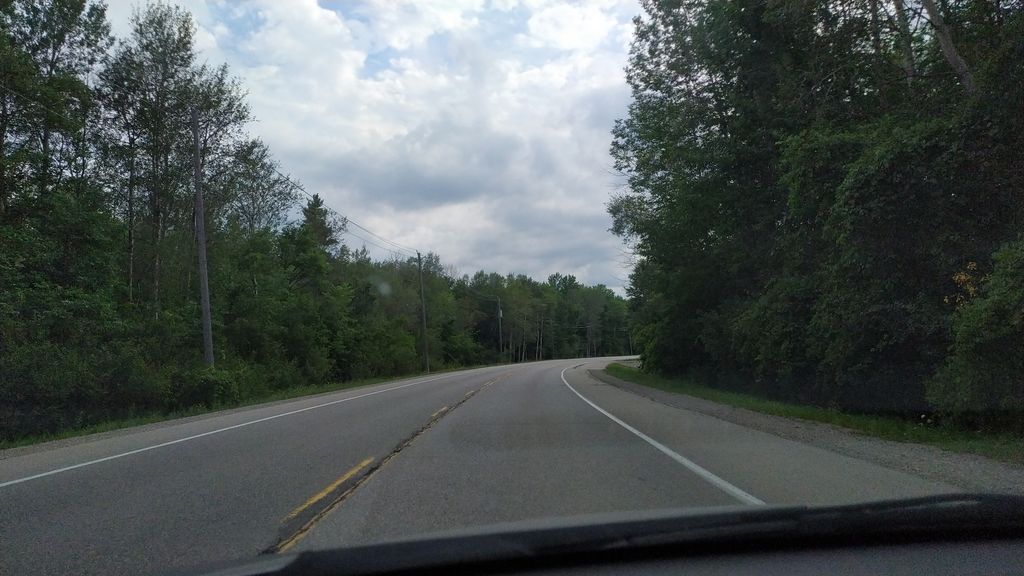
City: kitchener-waterloo